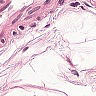
Metastatic tissue present: no